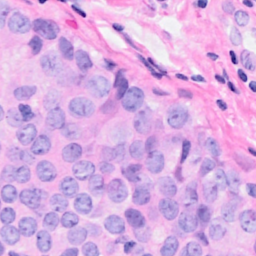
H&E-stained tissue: Breast